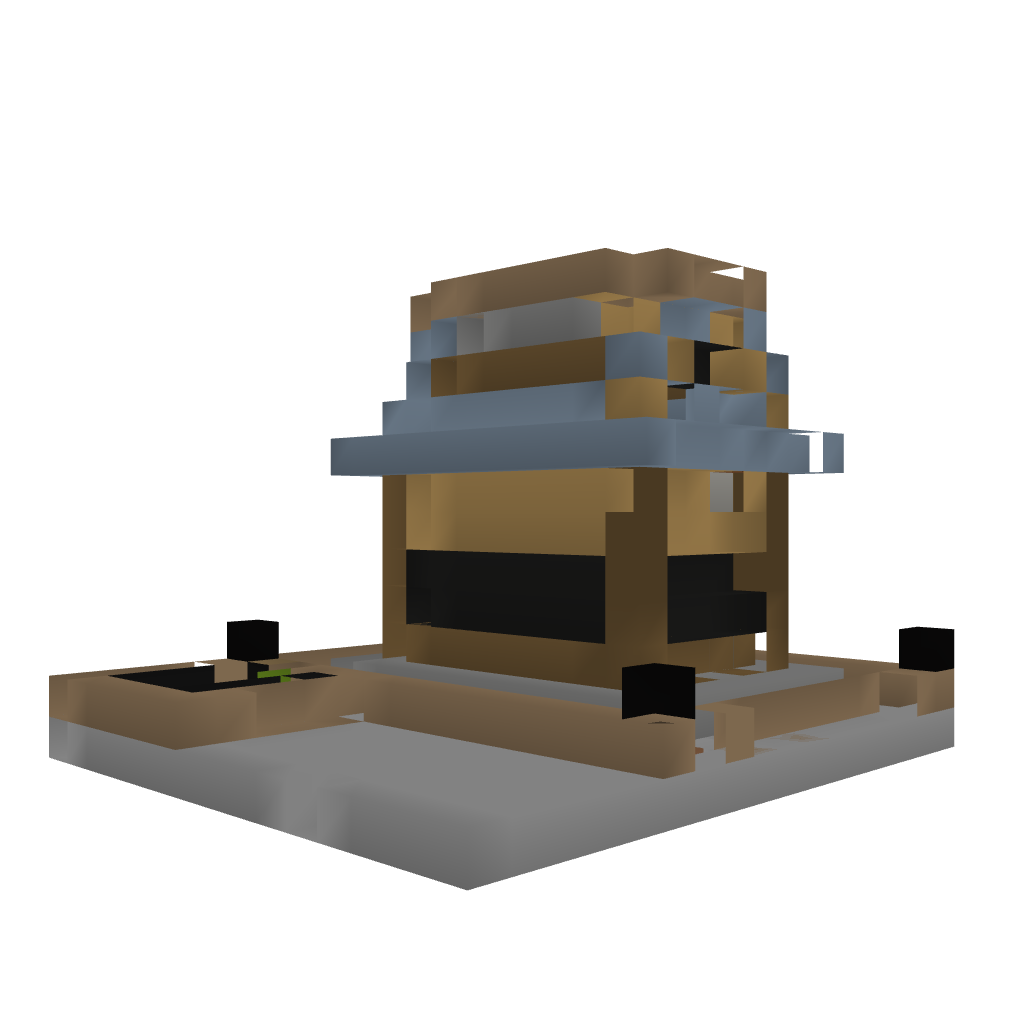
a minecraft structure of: Basic house n°1